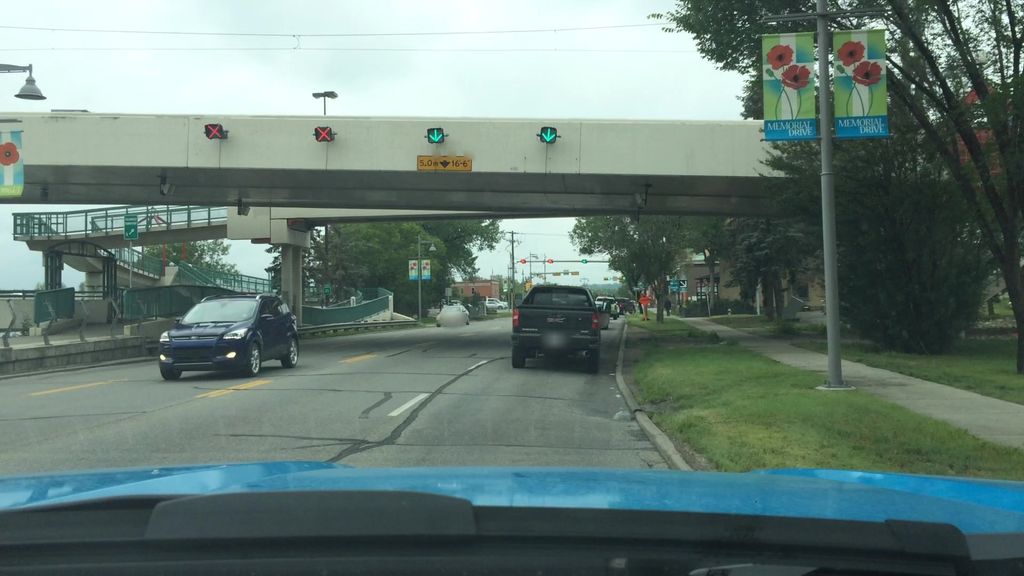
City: calgary